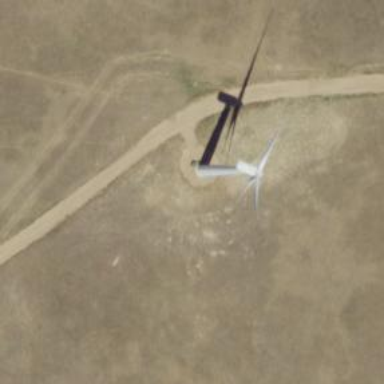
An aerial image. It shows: Wind turbine generator that utilizes wind as its source for generating electricity. It is of the horizontal axis type.